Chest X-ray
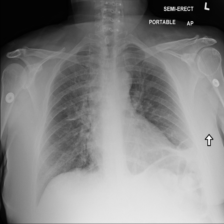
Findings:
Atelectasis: positive
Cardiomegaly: negative
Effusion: negative
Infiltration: positive
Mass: negative
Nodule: negative
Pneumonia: negative
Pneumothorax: negative
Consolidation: negative
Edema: negative
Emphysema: negative
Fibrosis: negative
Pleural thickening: negative
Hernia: negative